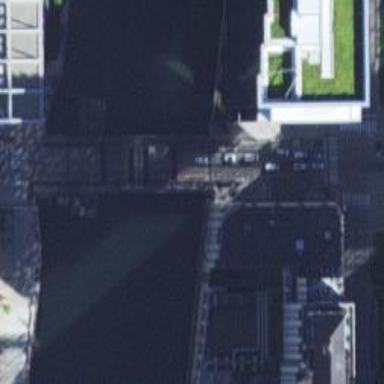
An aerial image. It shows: Secondary road with separate sidewalk that crosses movable bascule bridge.